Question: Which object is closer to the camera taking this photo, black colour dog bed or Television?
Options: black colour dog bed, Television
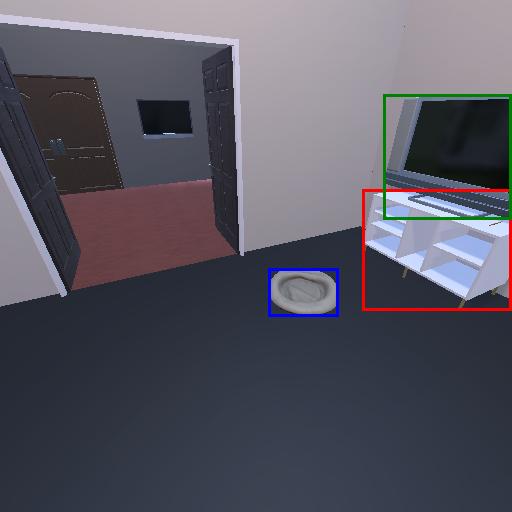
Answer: black colour dog bed